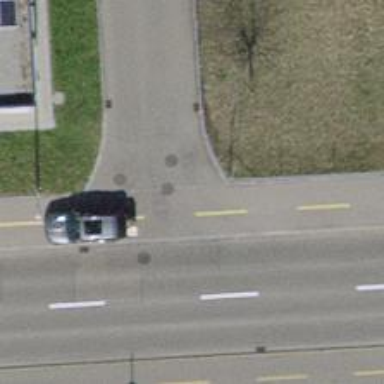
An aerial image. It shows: Asphalt path with sidewalk. The cycleway and footway surfaces are also asphalt.